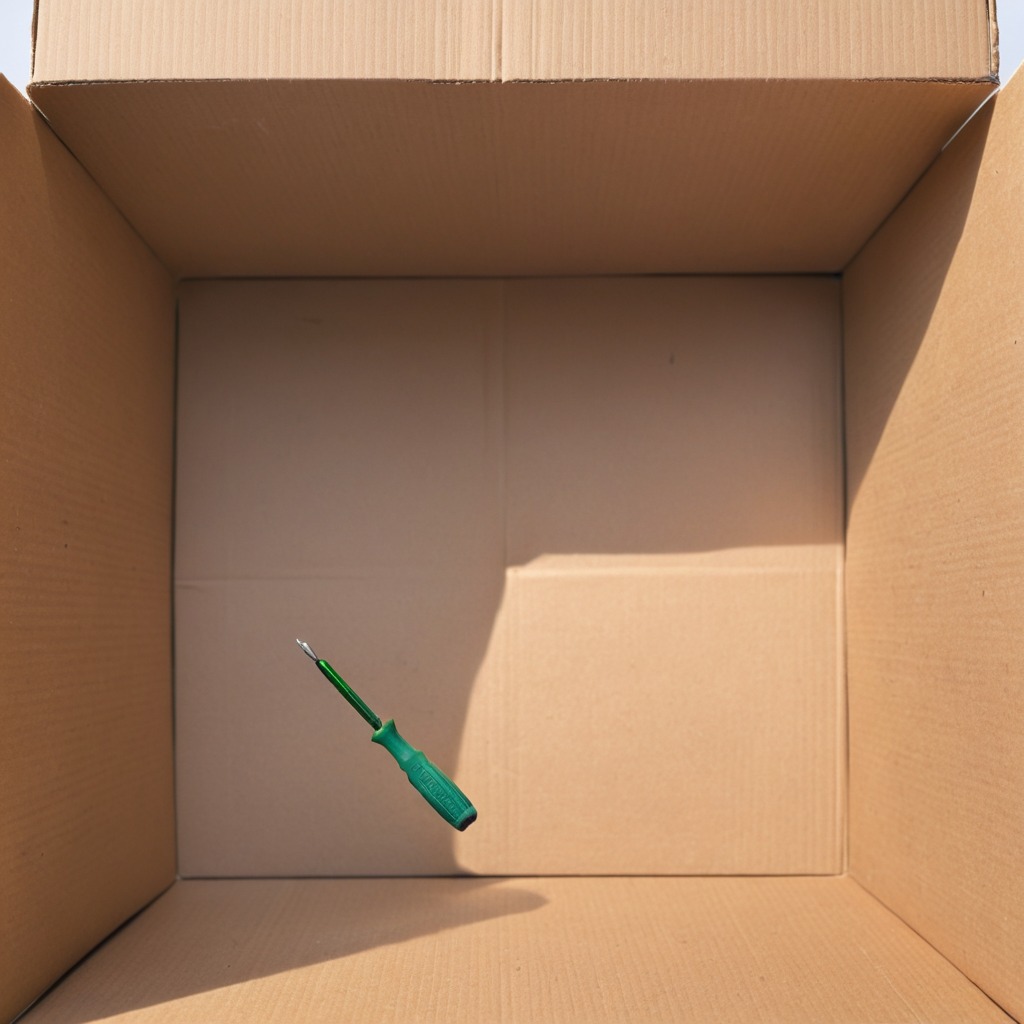
A screwdriver lying on a clean dry cardboard box surface in an outdoor workshop during daytime bright natural light soft shadows slightly creased but